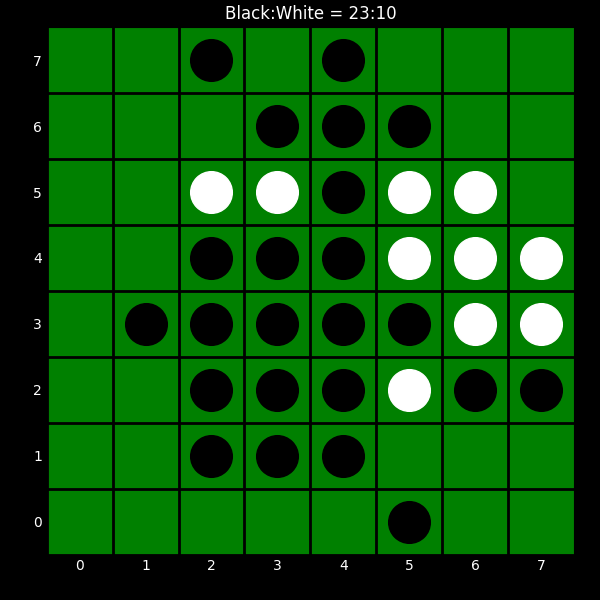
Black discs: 23
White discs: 10